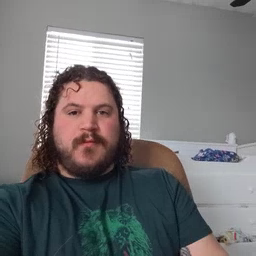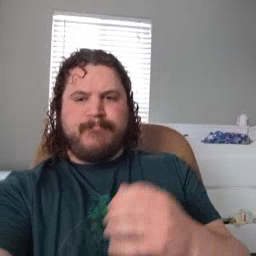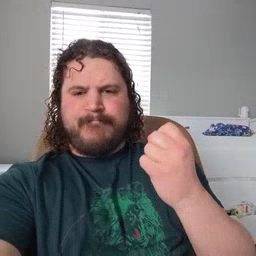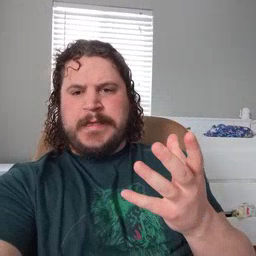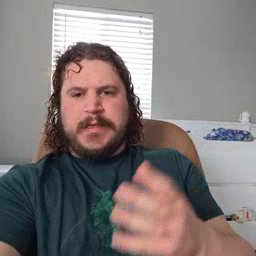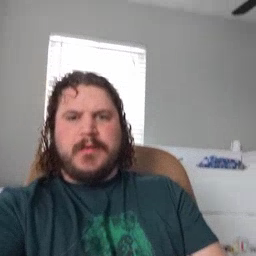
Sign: many